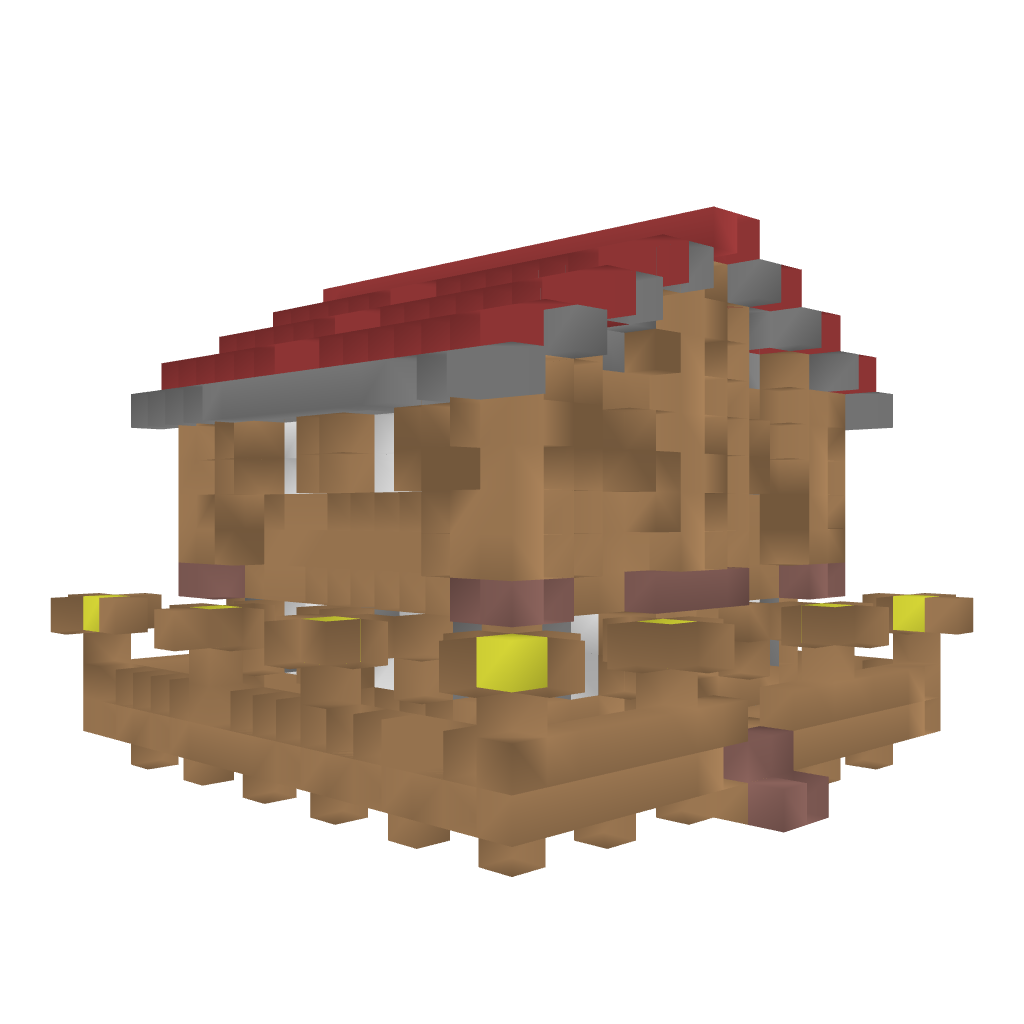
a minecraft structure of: Remedy's Shop bad low quality